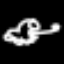
Label: frog